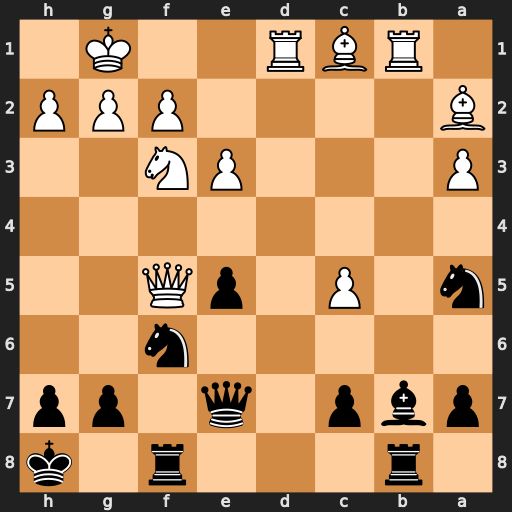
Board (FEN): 1r3r1k/pbp1q1pp/5n2/n1P1pQ2/8/P3PN2/B4PPP/1RBR2K1
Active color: b
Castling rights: -
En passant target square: -
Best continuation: Be4 Rxb8 Bxf5 Rxf8+ Qxf8